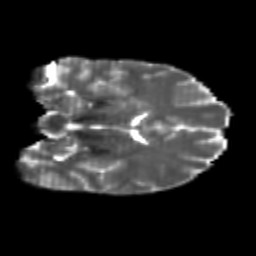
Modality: T2w
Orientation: coronal
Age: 22
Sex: female
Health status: healthy
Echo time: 0.074 s